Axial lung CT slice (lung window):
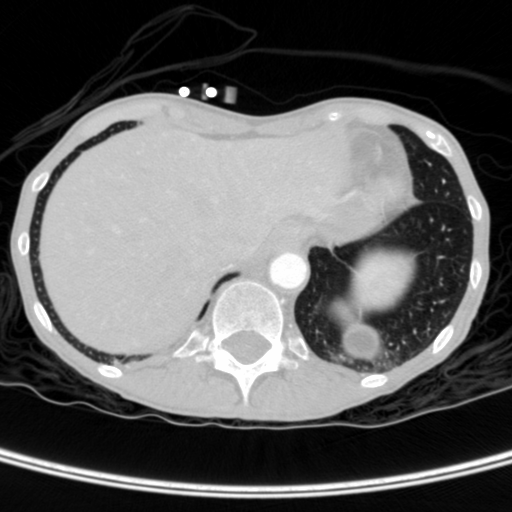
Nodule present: no